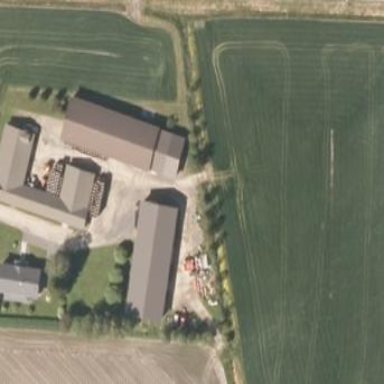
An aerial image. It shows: Farmyard area.